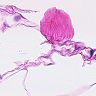
Metastatic tissue present: no